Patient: sex M, age 52
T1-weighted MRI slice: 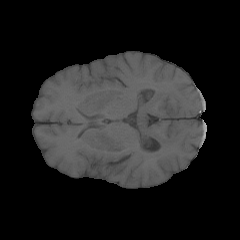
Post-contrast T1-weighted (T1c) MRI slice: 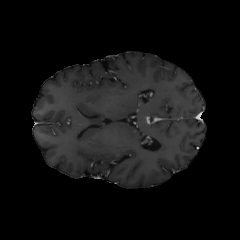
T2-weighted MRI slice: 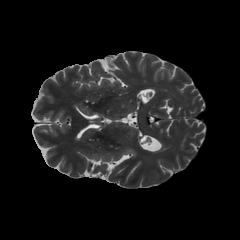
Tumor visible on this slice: yes
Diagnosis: Astrocytoma, IDH-mutant
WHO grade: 3